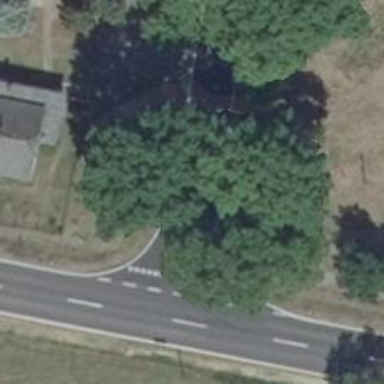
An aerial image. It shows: Asphalt road classified as tertiary.